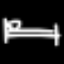
Label: bed